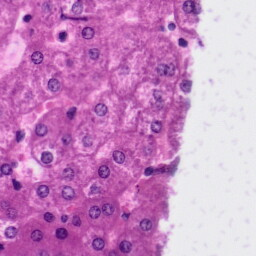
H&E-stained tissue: Liver